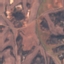
Label: HerbaceousVegetation